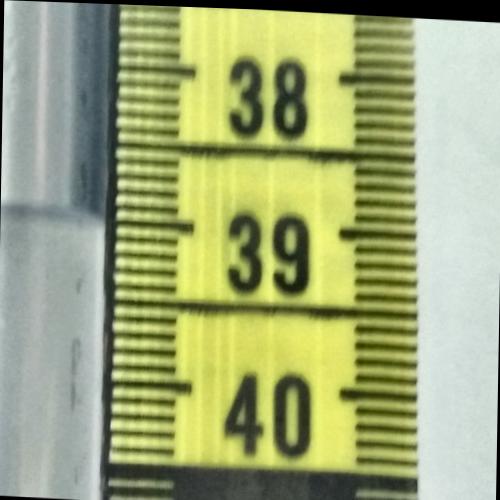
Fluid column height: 39.0 cm